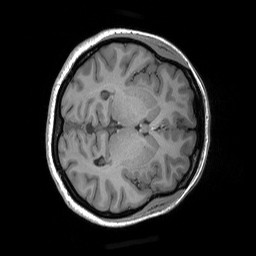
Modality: T1w
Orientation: axial
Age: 21
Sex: female
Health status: healthy
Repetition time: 1.9 s
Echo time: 0.00252 s